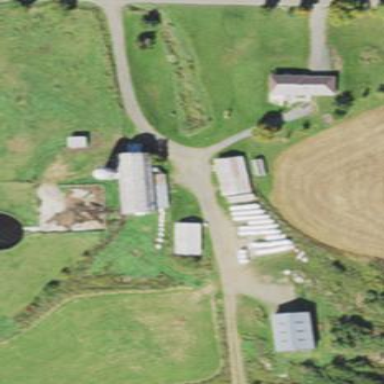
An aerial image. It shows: Farmyard area.